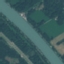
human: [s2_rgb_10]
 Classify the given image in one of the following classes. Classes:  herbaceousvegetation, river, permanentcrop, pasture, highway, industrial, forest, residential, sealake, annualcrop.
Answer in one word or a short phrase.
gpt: River